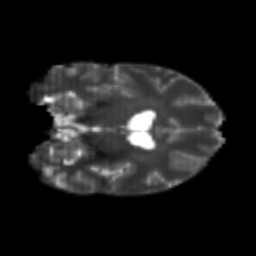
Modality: T2w
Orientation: coronal
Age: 22
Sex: male
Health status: healthy
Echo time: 0.074 s